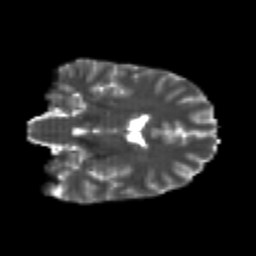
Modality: T2w
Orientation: coronal
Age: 26
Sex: male
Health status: healthy
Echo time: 0.074 s